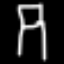
Label: chair